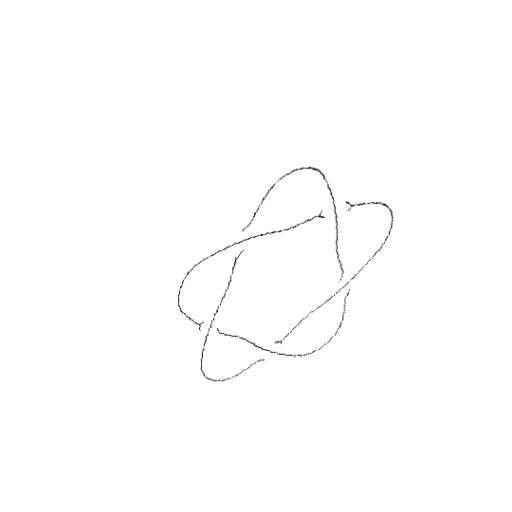
Crossing number: 5